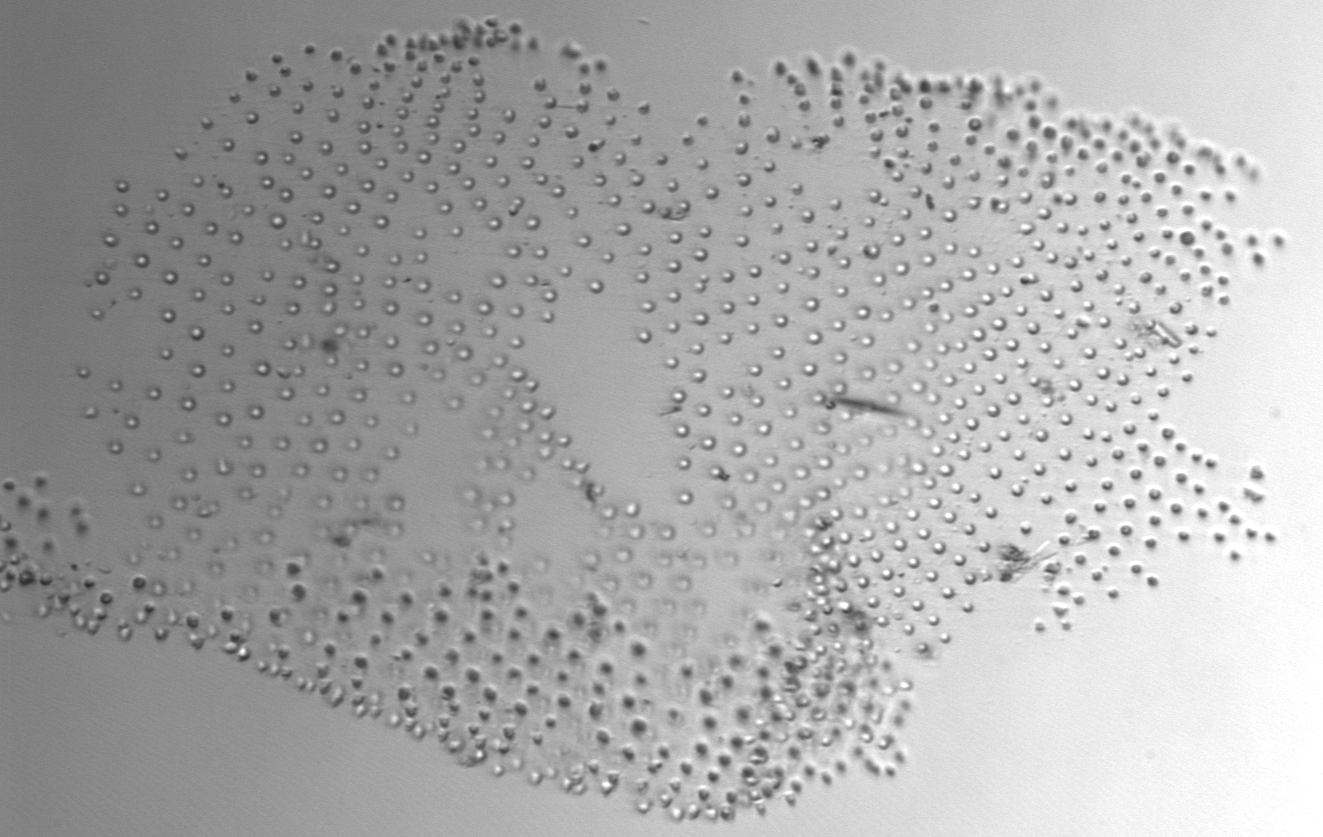
Label: Parvicorbicula_socialis